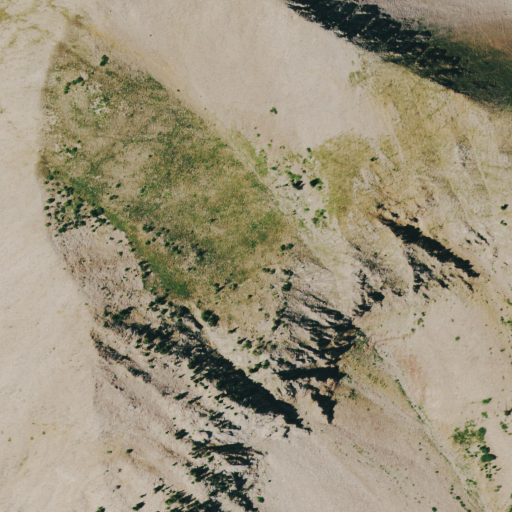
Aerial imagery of depression(s) in Colorado named Silver Basin containing barren land and grassland